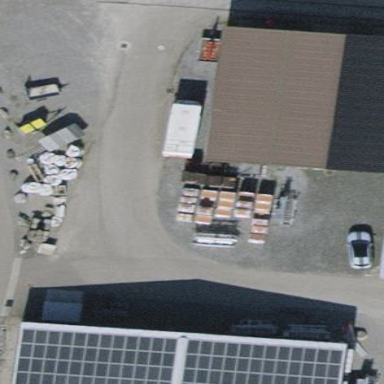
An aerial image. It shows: Industrial building.